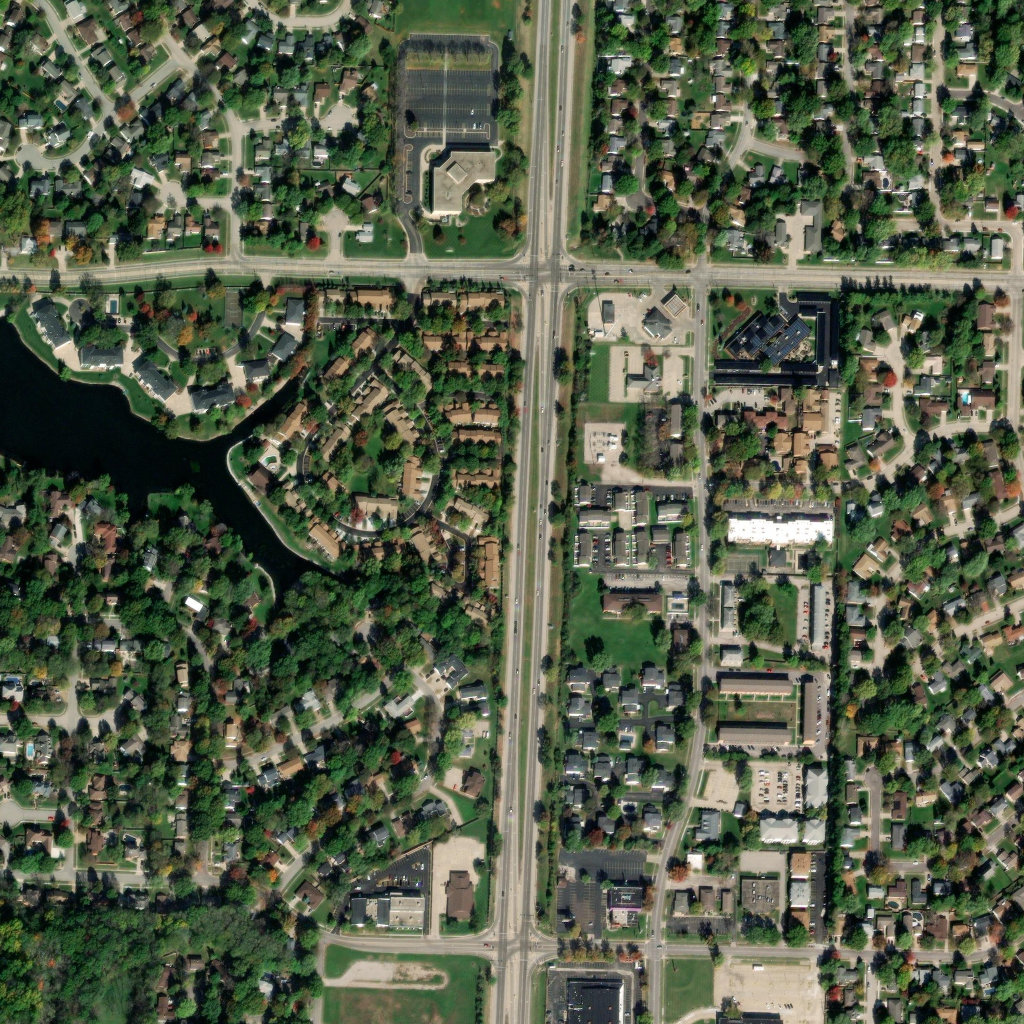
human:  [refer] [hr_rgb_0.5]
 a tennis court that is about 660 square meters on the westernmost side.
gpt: <box>[[22, 28, 24, 32, 0]]</box>